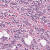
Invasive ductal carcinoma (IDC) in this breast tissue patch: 1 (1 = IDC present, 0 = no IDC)